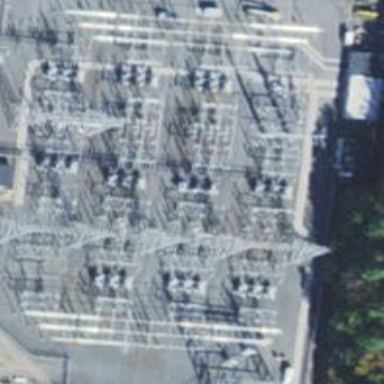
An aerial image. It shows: Switch used for power control.